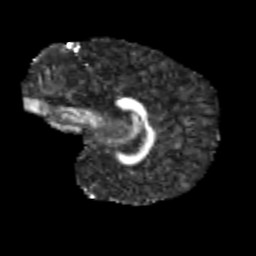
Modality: FA
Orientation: sagittal
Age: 12
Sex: male
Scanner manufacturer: siemens
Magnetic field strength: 3 T
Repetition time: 3.8 s
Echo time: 0.07 s